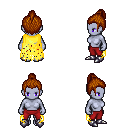
a pixel art fantasy rpg character, female body template, dark elf, purple skin, yellow tattered cape, red pants, brunette short topknot hairstyle, metal boots, four views (front, back, left, right), 2x2 character sprite sheet, small pixel art, hard edges, no anti-aliasing